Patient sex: M
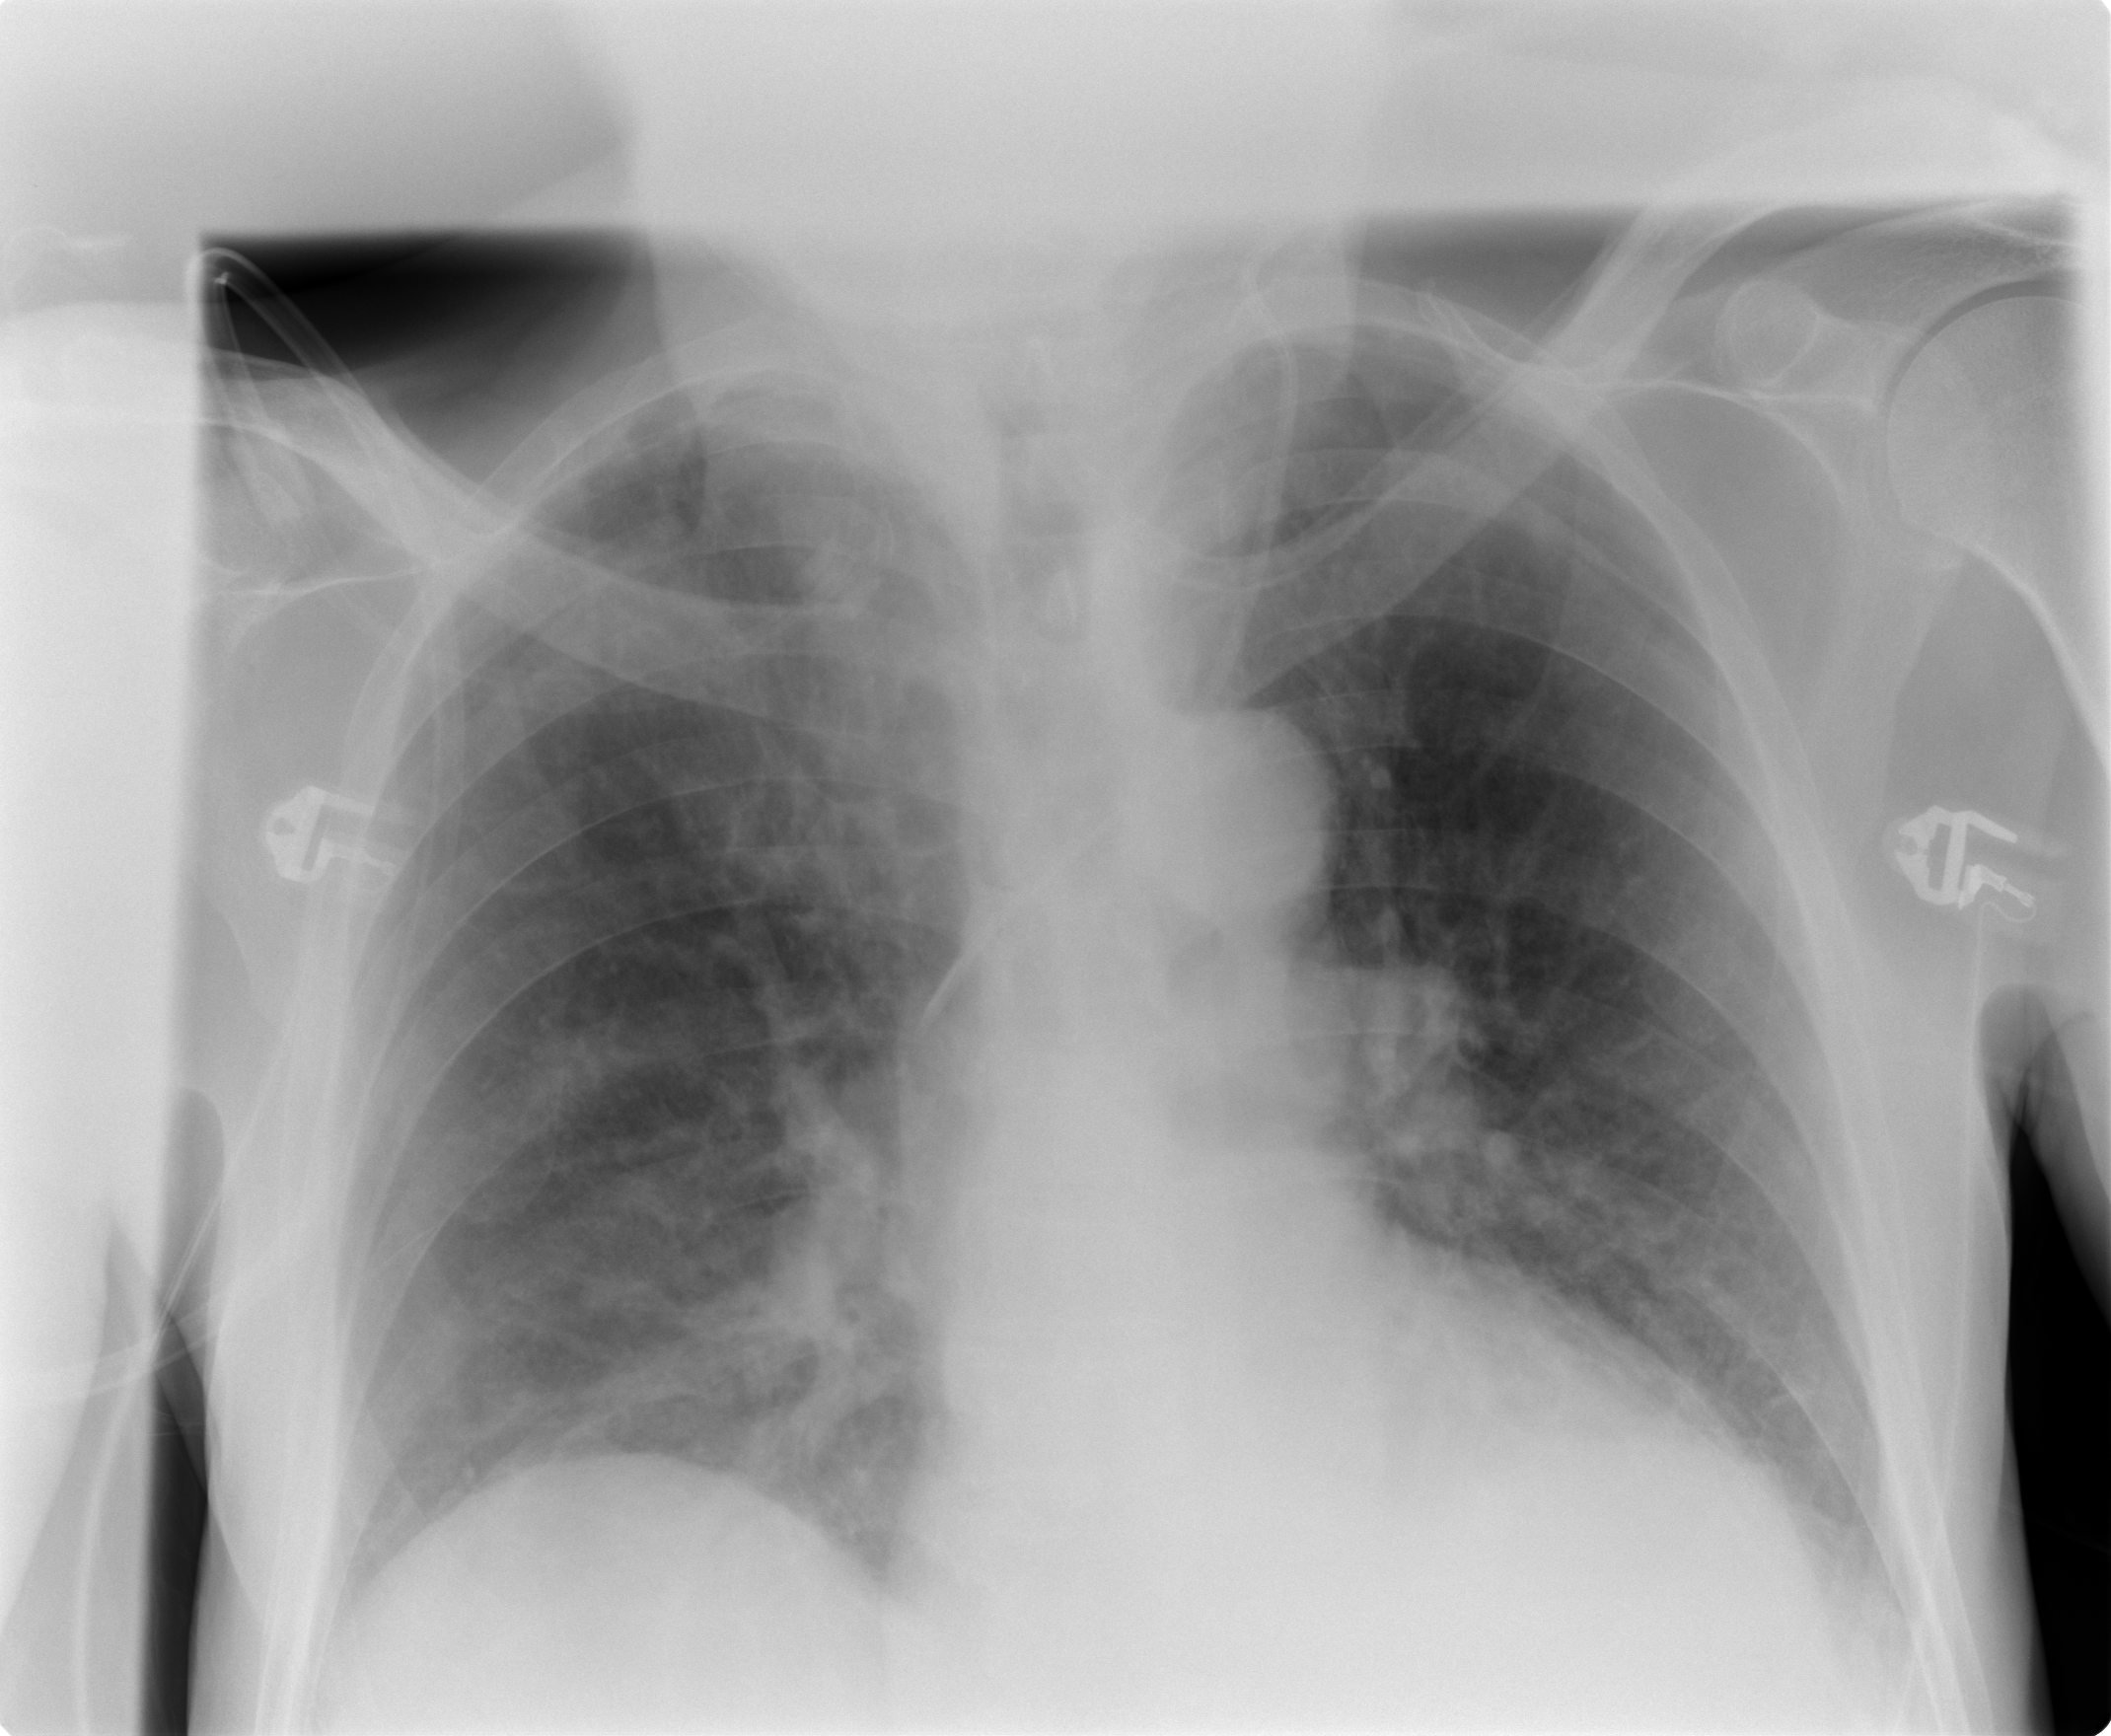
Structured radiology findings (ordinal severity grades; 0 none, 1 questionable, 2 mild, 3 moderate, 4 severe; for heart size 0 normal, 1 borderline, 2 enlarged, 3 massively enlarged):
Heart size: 0
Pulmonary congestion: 0
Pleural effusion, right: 0
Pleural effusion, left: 0
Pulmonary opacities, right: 0
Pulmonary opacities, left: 0
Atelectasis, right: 2
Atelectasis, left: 2